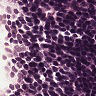
Metastatic tissue present: no